Question: The attached image is from <URL>. I am developing a real site, and it's taking ~10s to download. I then created a very basic site to see what was happening, and ran the speed test. It's taking over 2s to download these files, and I'm not sure what they are, or how to change my application to reduce the page load time.
The (relevant?) info for number 13 is:
'''
URL: https://ddp--6189--50f5840c089282031a00a004.meteor.com/sockjs/632/7ke6oz_0/jsonp?c=_jp.a2ujpxq
Host: ddp--6189--50f5840c089282031a00a004.meteor.com
IP: 107.21.116.12
Location: Ashburn, VA
Error/Status Code: 200
Start Offset: 4.652 s
Time to First Byte: 25065 ms
Content Download: 256 ms
Bytes In (downloaded): 0.5 KB
Bytes Out (uploaded): 0.5 KB
GET /sockjs/632/7ke6oz_0/jsonp?c=_jp.a2ujpxq HTTP/1.1
Accept: */*
Accept-Language: en-US
Host: ddp--6189--50f5840c089282031a00a004.meteor.com
Connection: Keep-Alive
'''
Any tips or pointers would be great, thanks.

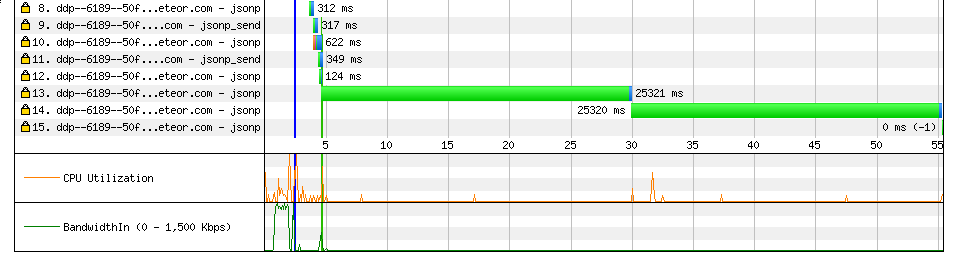
Answer: That's actually SockJS keeping a communication channel open between the browser and the web server, it's not downloading as such - note the reduced bandwidth you're seeing in your graph after the first socket event (your line 13).
Here's a little more info via SockJS - <URL> :
> SockJS is a browser JavaScript library that provides a WebSocket-like
object. SockJS gives you a coherent, cross-browser, Javascript API
which creates a low latency, full duplex, cross-domain communication
channel between the browser and the web server.